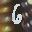
Label: 6